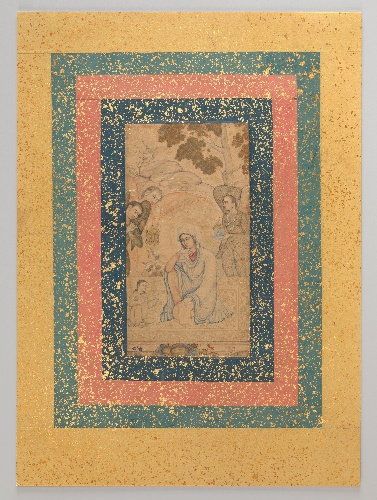
Artist: Manohar
Artist bio: active ca. 1582–1624
Date: ca 1600
Object type: Drawing
Classification: Paintings
Medium: Brown and blue ink with gold on paper
Culture: Islamic
Period: Mughal period (1526–1858)
Dimensions: Page: H. 12 5/8 in. (32.1 cm)
           W. 9 3/16 in. (23.3 cm)
Drawing: H. 6 3/16 in. (15.7 cm)
                 W. 3 5/16 in. (8.4 cm)
Department: Asian Art
Credit line: Gift of Steven Kossak, The Kronos Collections, 2015
Accession year: 2015
Repository: Metropolitan Museum of Art, New York, NY
Tags: Madonna and Child|Angels